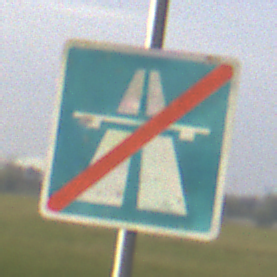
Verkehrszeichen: EndeAutbahn
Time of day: SunriseSunset
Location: Outdoor (Suburban)
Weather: PartlyCloudy
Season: NotSpecified
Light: Natural